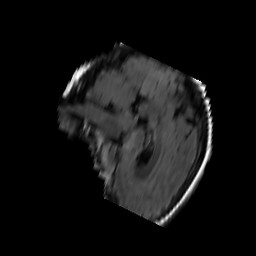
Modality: FLAIR
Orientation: sagittal
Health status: ill
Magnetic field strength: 3 T